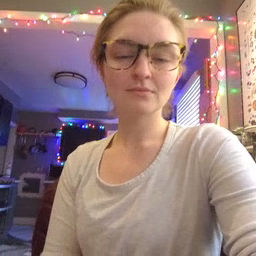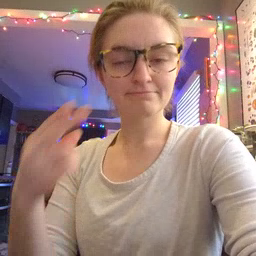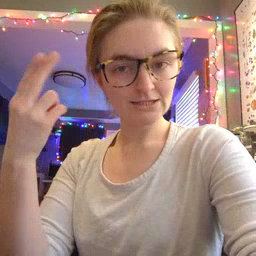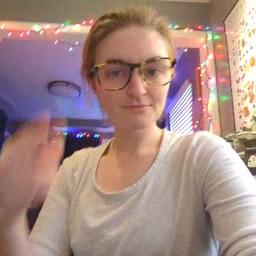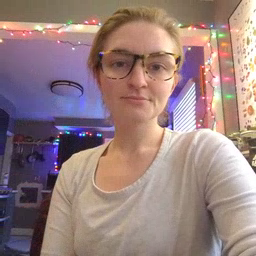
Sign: high